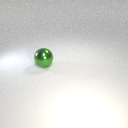
large green metal sphere